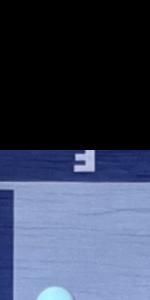
Label: Empty